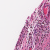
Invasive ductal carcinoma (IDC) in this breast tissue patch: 0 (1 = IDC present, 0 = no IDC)